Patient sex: F
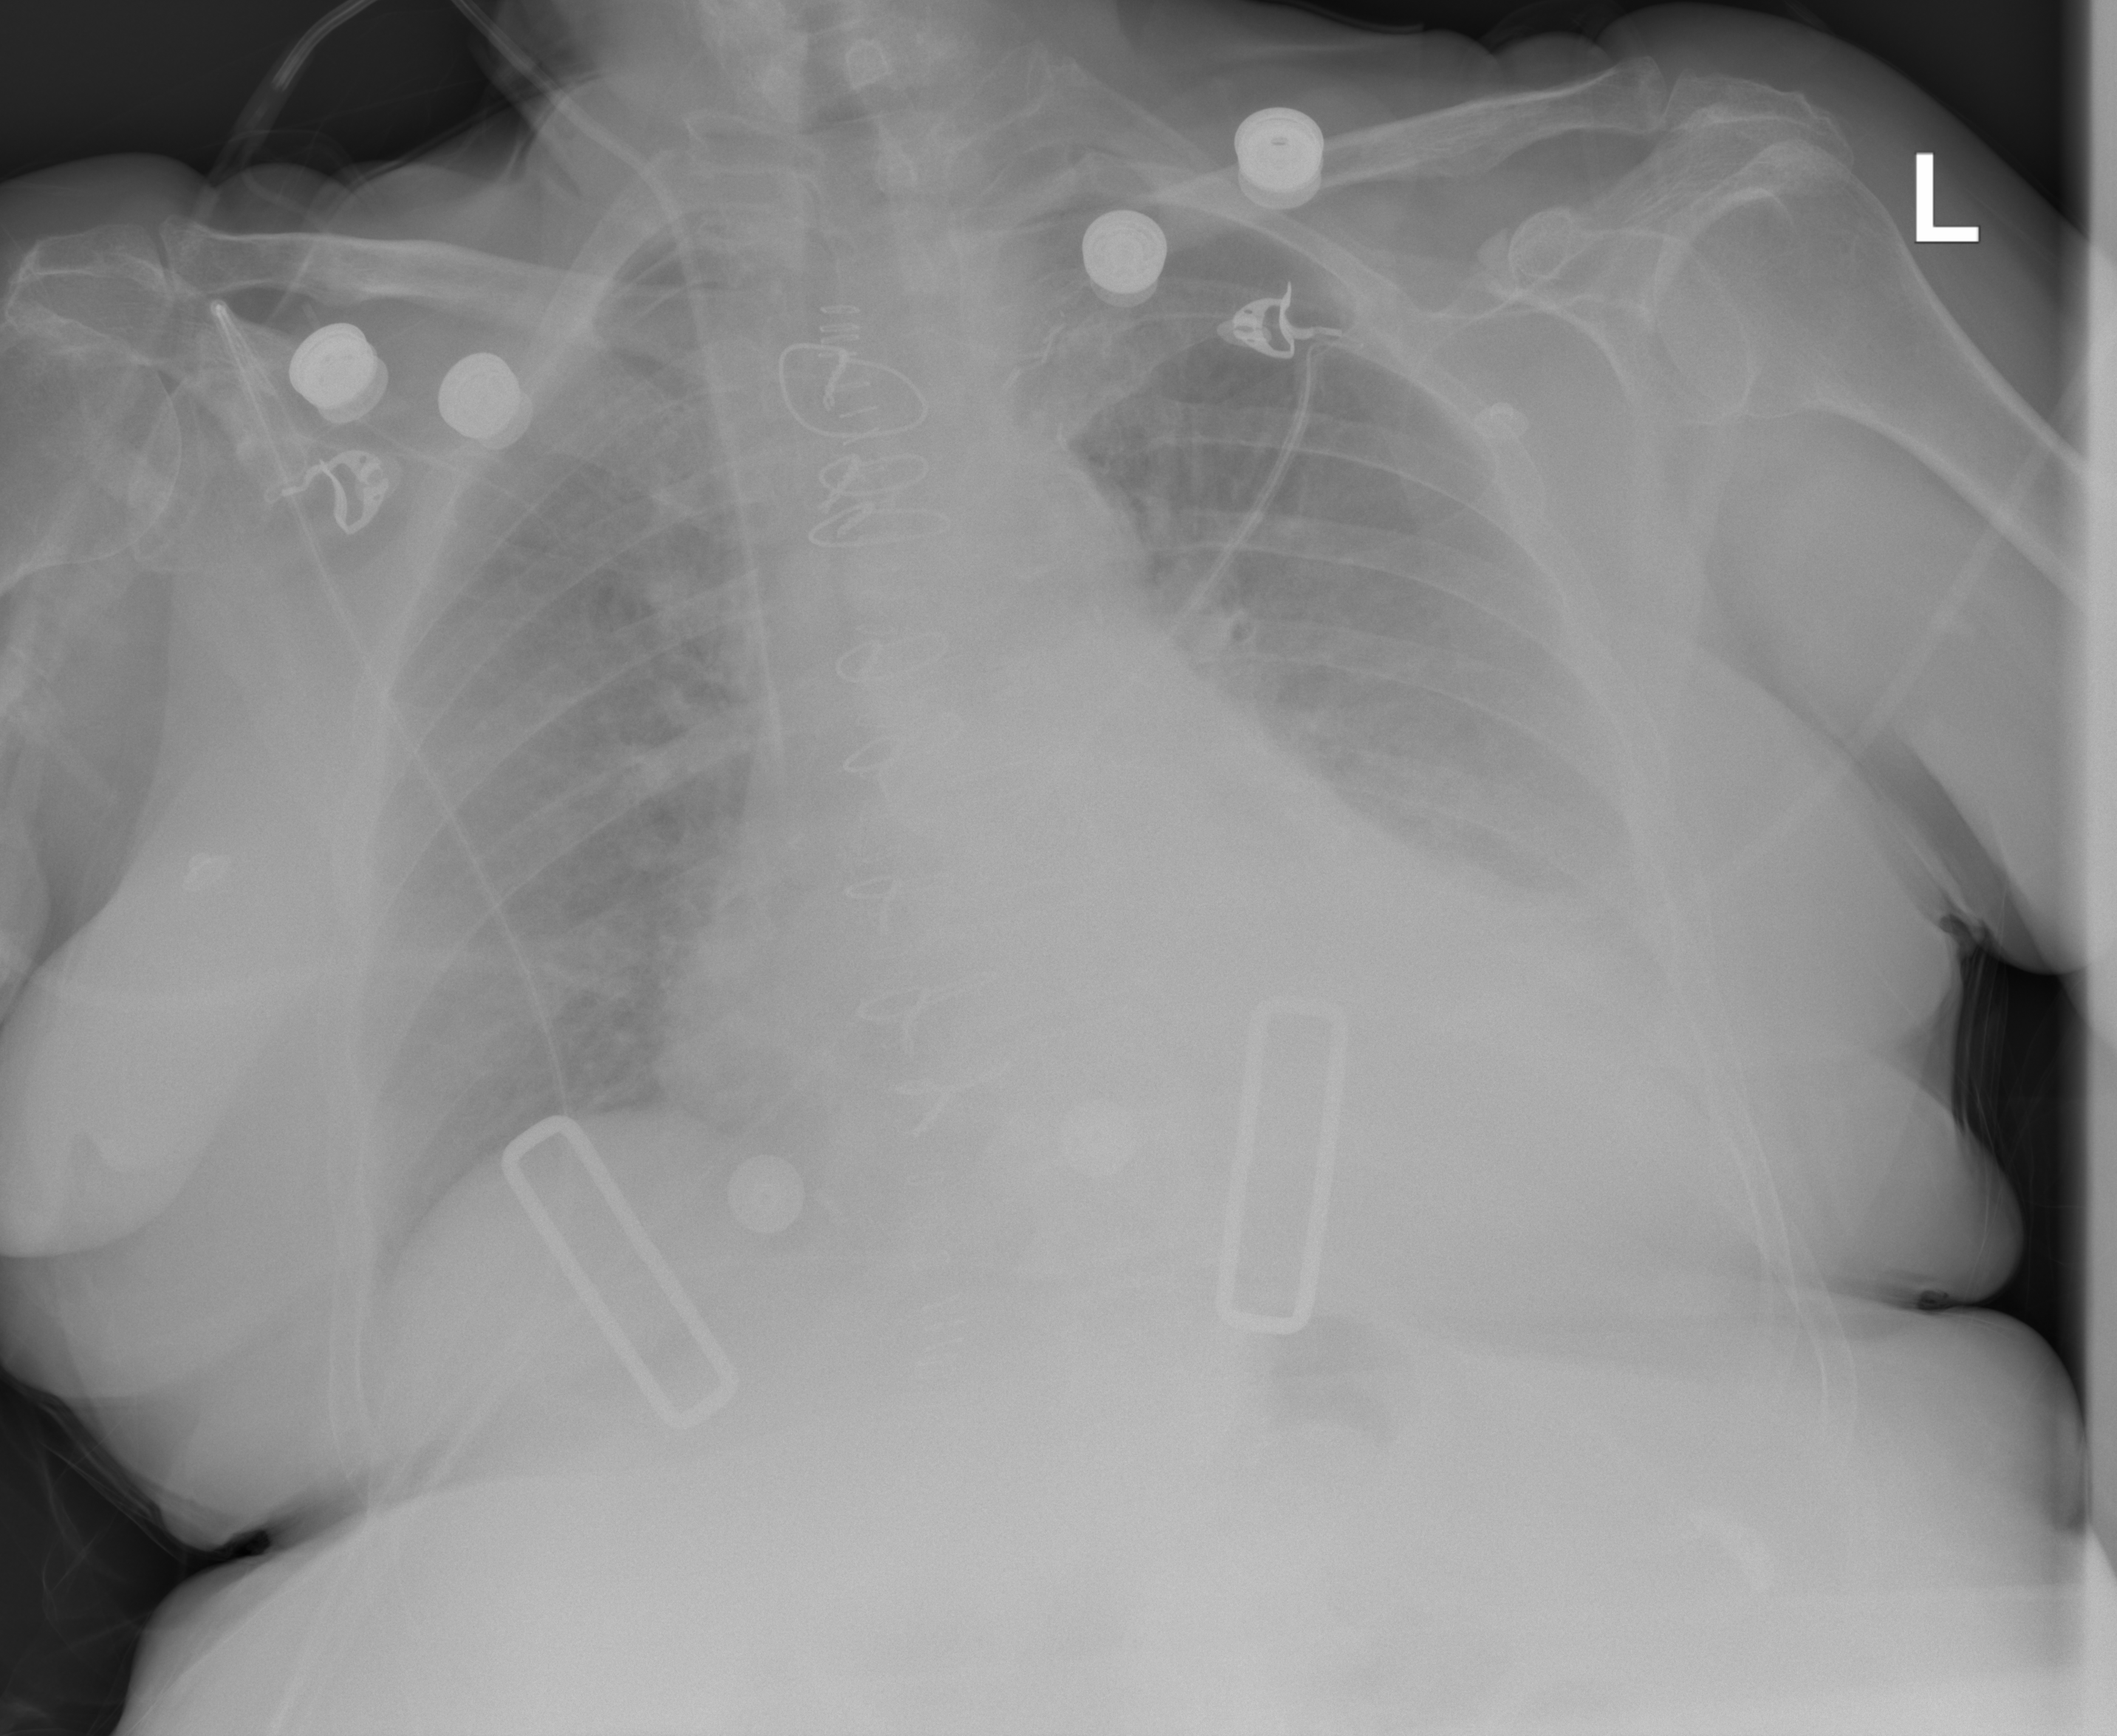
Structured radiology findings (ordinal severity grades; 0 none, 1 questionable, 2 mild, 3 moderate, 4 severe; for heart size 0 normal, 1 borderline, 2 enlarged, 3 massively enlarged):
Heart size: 2
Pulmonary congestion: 2
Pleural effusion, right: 2
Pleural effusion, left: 3
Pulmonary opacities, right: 0
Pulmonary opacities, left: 0
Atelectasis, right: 0
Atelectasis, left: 2